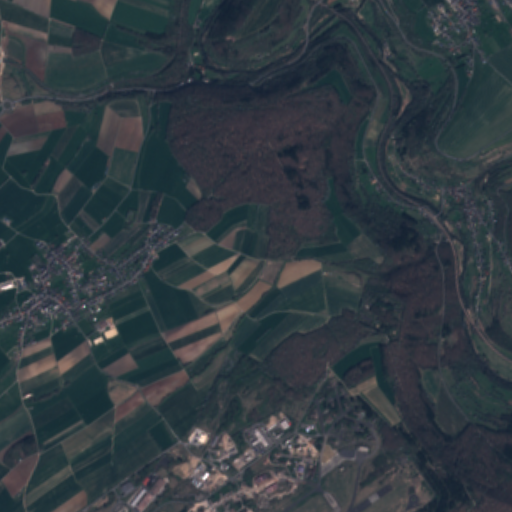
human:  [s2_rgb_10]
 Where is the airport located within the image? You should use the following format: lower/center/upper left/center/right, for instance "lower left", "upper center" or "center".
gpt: The airport is located in the lower right of the image.
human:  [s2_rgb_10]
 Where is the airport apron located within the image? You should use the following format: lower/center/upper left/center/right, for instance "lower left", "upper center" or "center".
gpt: The airport apron is located in the lower right of the image.
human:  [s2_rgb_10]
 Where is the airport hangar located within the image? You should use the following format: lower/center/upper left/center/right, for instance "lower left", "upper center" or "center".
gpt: The airport hangar is located in the lower right of the image.
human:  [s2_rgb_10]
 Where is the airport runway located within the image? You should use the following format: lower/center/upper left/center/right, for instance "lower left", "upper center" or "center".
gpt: The airport runway is located in the lower of the image.
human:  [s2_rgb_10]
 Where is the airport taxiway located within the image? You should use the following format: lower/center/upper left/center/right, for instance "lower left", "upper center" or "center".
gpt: The airport taxiway is located in the lower of the image.
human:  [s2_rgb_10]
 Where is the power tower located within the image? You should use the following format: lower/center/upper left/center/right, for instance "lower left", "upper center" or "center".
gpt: The power tower is located in the upper left of the image.
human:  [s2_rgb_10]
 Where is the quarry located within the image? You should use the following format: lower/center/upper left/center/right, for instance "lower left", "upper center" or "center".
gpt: The quarry is located in the upper right of the image.
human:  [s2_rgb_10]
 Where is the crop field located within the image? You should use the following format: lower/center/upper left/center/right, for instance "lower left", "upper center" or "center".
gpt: There is no crop field in the image.